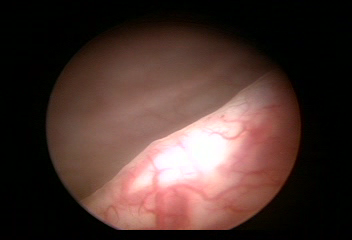
Modality: WLC
Class: Normal mucosa
Bladder cancer association: No